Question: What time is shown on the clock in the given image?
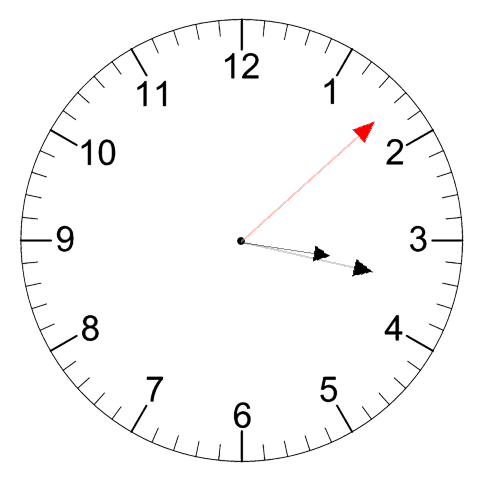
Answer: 03:17:08